Question: I'm a new programmer and I'm learning java for android development. The problem is when I use 'Log.e' in Android Studio it says:
> can not resolve symbol e
I wrote 'import android.util.Log;' in first line of my program but it still doesn't work. I also tried restarting android studio, restarting LogCat, creating a new project, restarting the system and launching android emulator then code but it still doesn't work.

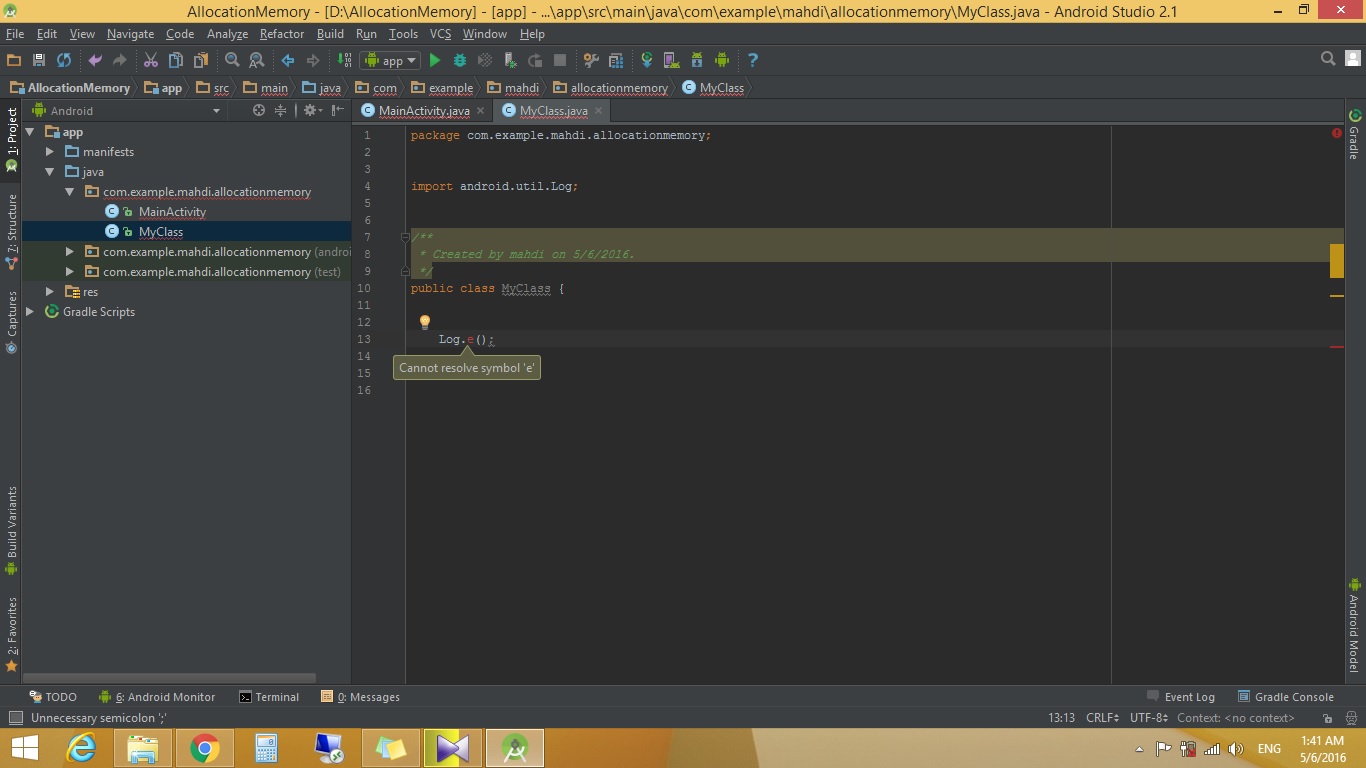
Answer: Try again inside some function. You write it in class, so Android studio thinks that Log.e is type definition.